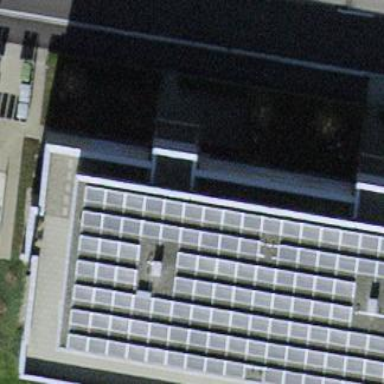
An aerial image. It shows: Terrace building.